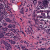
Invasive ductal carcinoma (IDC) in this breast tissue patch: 0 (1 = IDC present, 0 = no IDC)